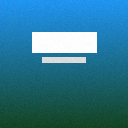
Screen state: on